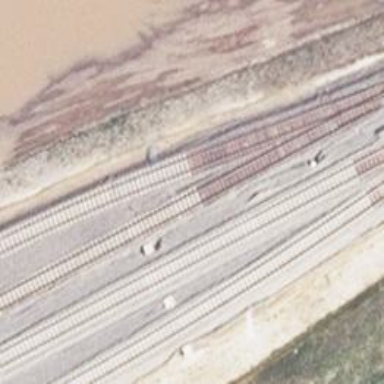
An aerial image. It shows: Railway with electrified contact lines running along embankment.